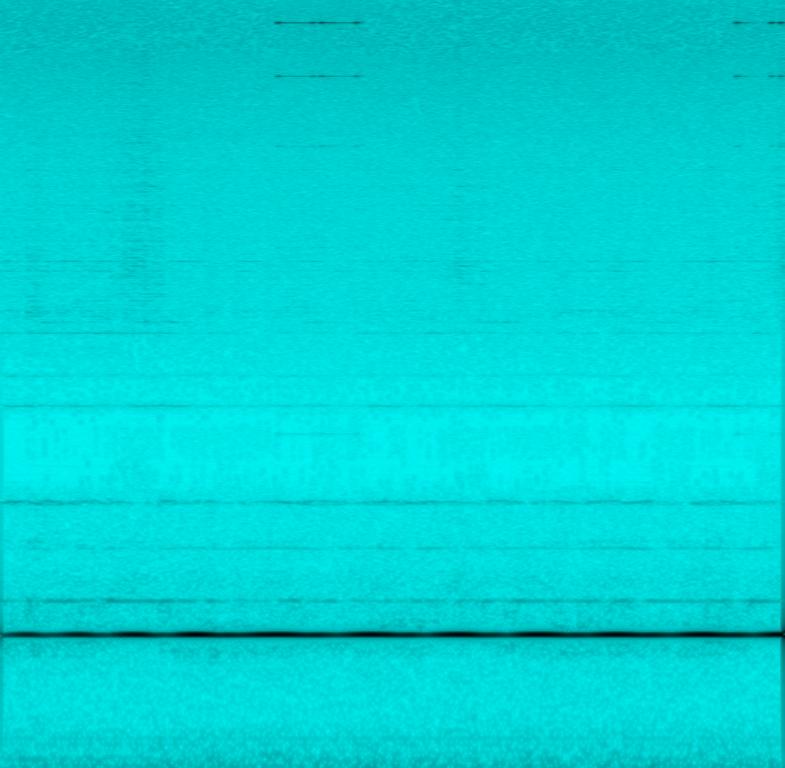
This audio contains someone playing a tibetan bowl ringing in a high pitch. This may be playing during meditation.